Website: home-depot
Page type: customer-info-address
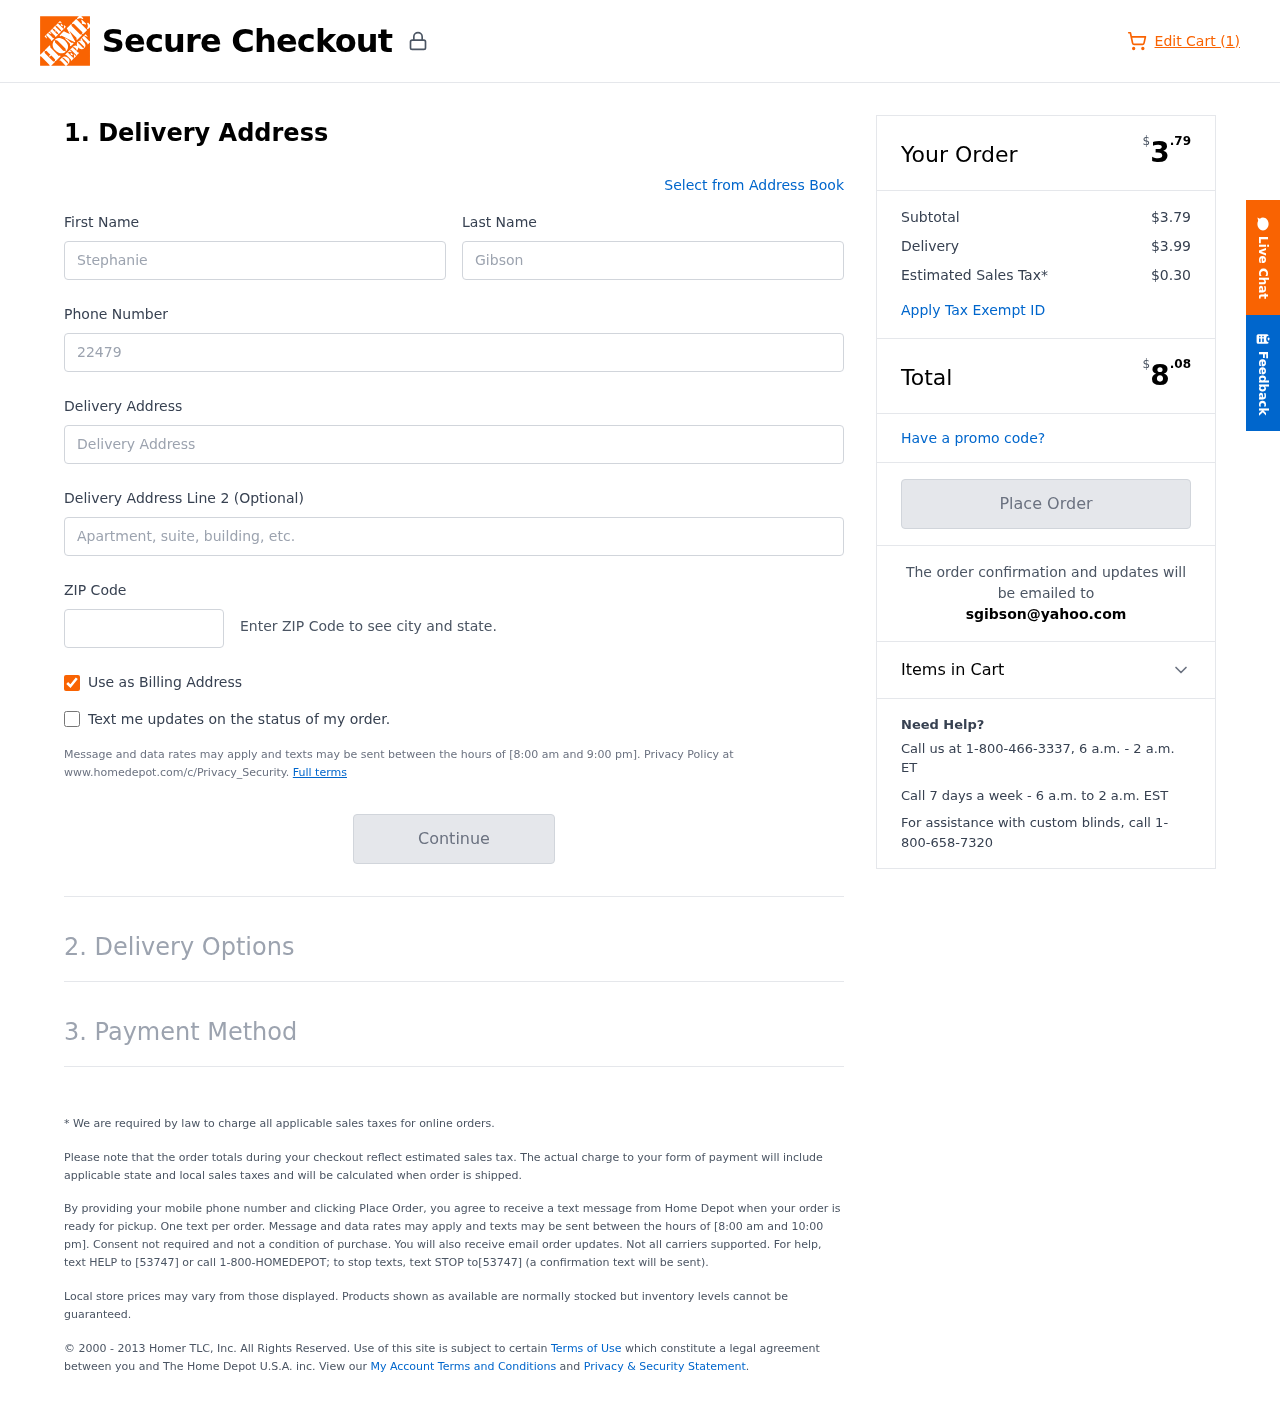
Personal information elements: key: PII_EMAIL
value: sgibson@yahoo.com
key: PII_FIRSTNAME
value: Stephanie
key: PII_LASTNAME
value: Gibson
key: PII_PHONE
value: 2247946390
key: PII_POSTCODE
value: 96502
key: PII_STREET
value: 13468 Christina Ports
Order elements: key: ORDER_NUM_ITEMS
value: Edit Cart (1)
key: ORDER_SUBTOTAL_HEADER
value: $3.79
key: ORDER_SUBTOTAL
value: $3.79
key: ORDER_SHIPPING_COST
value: $3.99
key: ORDER_TAX
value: $0.30
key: ORDER_TOTAL2
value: $8.08